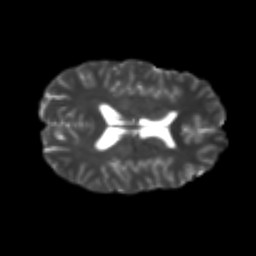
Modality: T2w
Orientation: axial
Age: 25
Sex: male
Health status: healthy
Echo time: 0.074 s